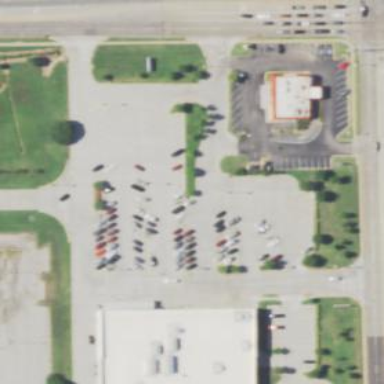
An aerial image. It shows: Parking area with surface.